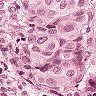
Metastatic tissue present: yes